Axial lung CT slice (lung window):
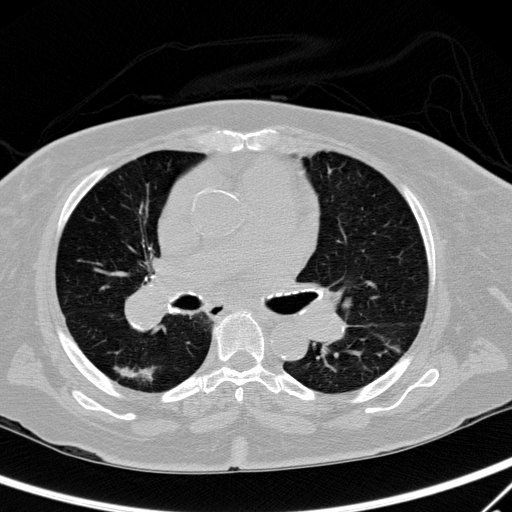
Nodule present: yes
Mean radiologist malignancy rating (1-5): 5